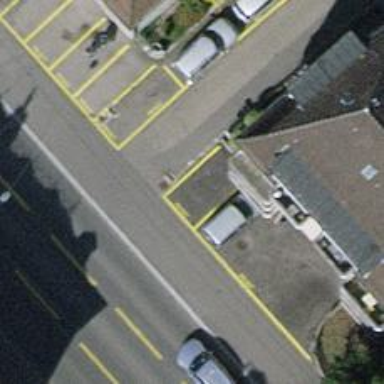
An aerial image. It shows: Car-sharing service available at this location.